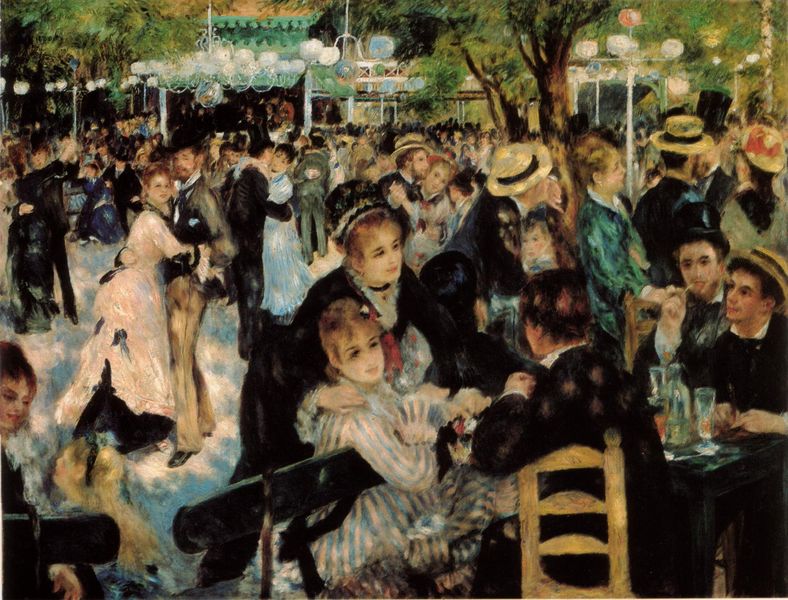
Titel: Le bal du Moulin de la Galette, Der Ball im Moulin de la Galette
Künstler: Pierre Auguste Renoir
Standort: Paris
Institution: Musée d'Orsay
Schlagwörter: baum, blau, blätter, gemälde, laub, mann, schatten, weiß, bäume, frauen, gelb, grün, impressionismus, menschen, mädchen, ocker, sand, sitzen, äste, abend, auguste renoir, braun, bunt, cafe, damen, frankreich, frau, glas, haar, holz, hut, hüte, kleid, kleider, lampe, lampen, laterne, laternen, licht, lichter, männer, paris, reden, renoir, rücken, schwarz, stuhl, stühle, tisch, tische, anlage, blick, gebäude, haus, park, rot, tuch, ball, beige, fest, gesellschaft, gespräch, herren, leute, malerei, menge, party, tanz, anzug, anzüge, feier, gesichter, getränke, gläser, lokal, trinken, stehen, bild, holzstuhl, öl, birke, birken, zweige, sonne, boden, familie, kind, paar, personen, musik, schleifen, tanzen, rosa, kinder, garten, taille, sommer, lehne, enge, halsband, röcke, jungen, nachmittag, tag, markt, platz, bank, beleuchtung, haarband, taillen, lehnen, draussen, strohhut, freizeit, hutband, hutbänder, impressionistisch, monet, pfeife, strohhüte, vergnügen, stuhllehne, gestreift, manet, streifen, kronleuchter, leuchter, rodin, junge, frühling, leuchten, gruppen, rousseau, porträts, restaurant, jugend, auguste, durcheinander, bier, menschenmenge, bänke, sonntag, flecken, junger mann, banklehne, zugewandt, frühstück, kin, pavillon, pfeiffe, haarschleife, bänder, pavillion, gespräche, laube, tänzer, franzose, menschenansammlung, paare, gesellschft, volksfest, holzstühle, fets, biergarten, gaslicht, redon, freiluft, tanzfläche, junge männer, restauran, gartenlokal, strohhur, tanzlokal, 19. jh, m#nner, tänter, le moulin de la galette, rousseua, moulin galette, ferierabend